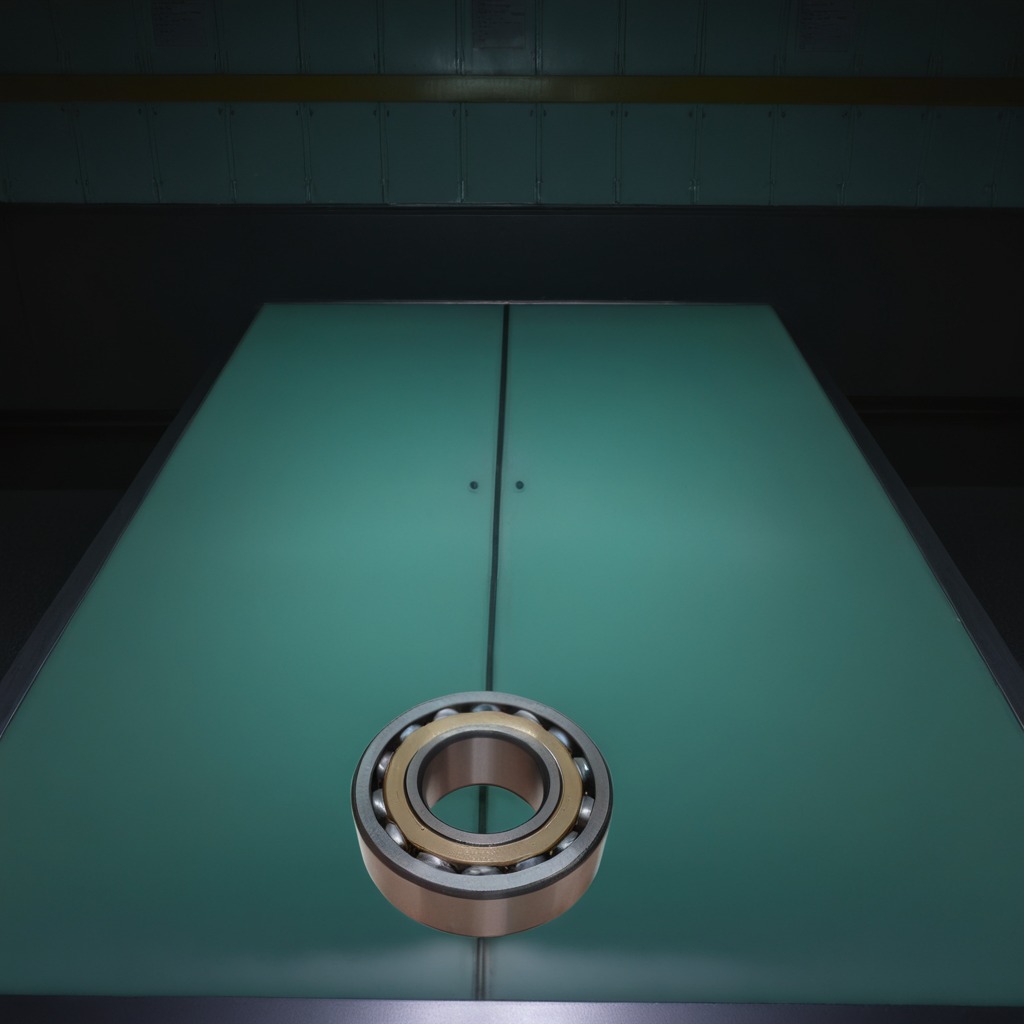
A metal ball bearing is lying on the table.